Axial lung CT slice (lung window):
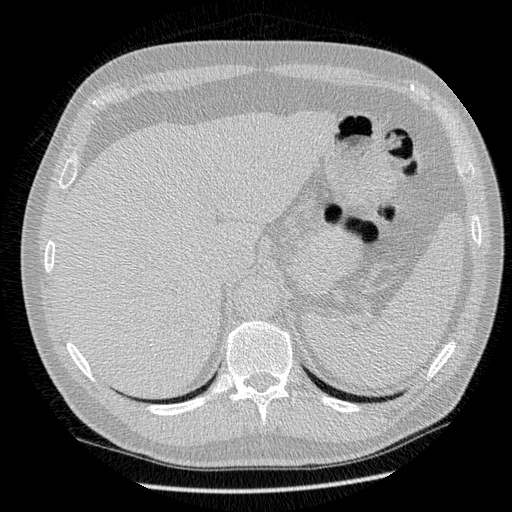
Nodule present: no